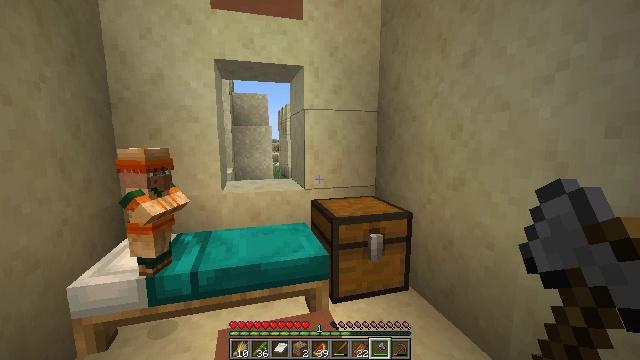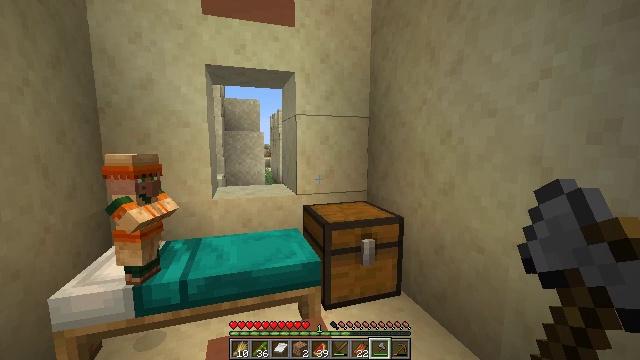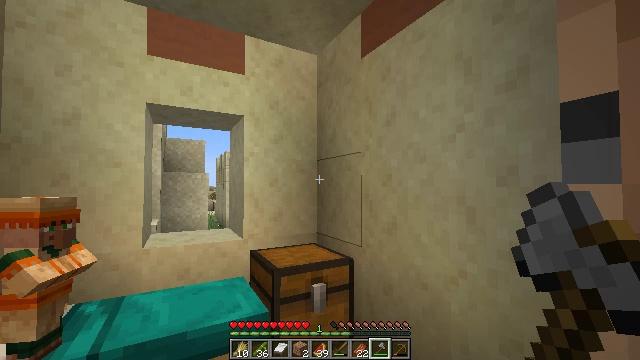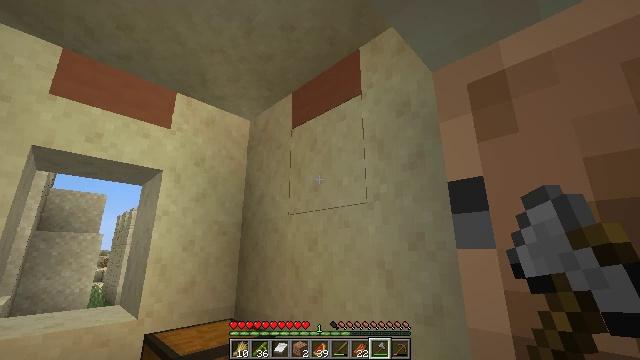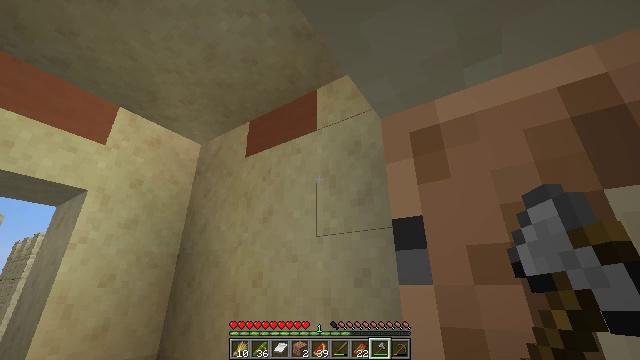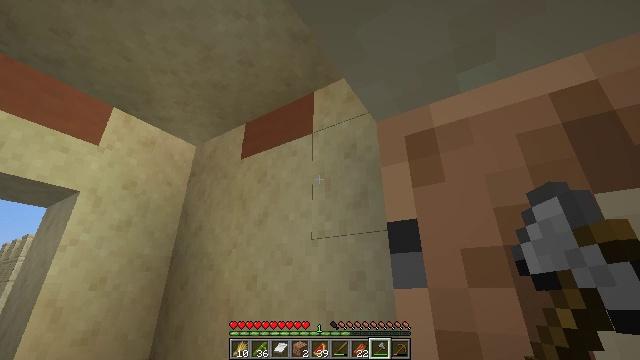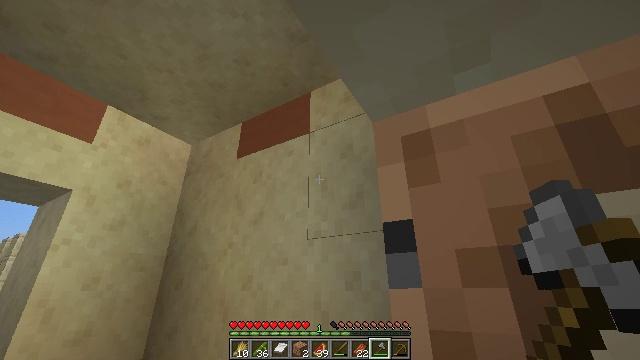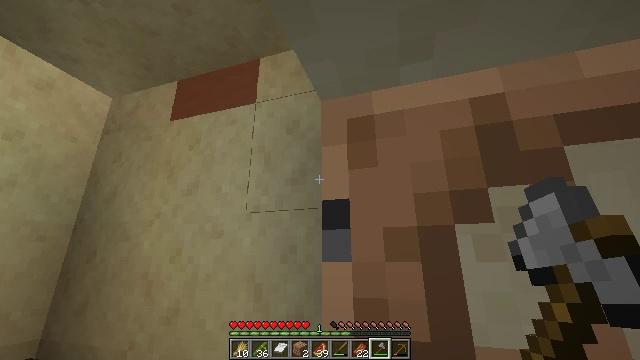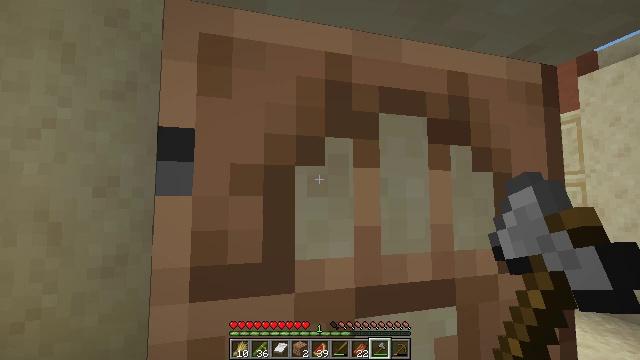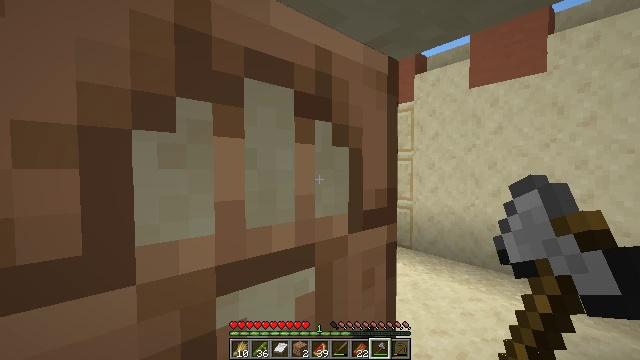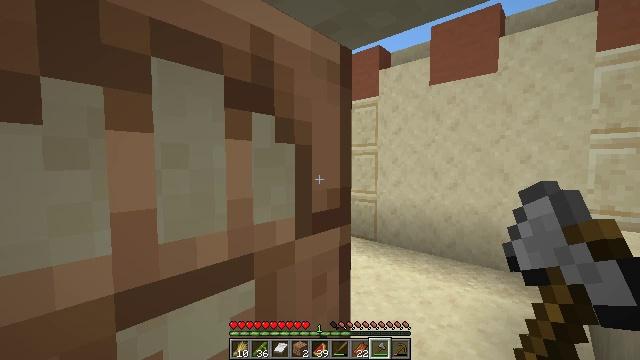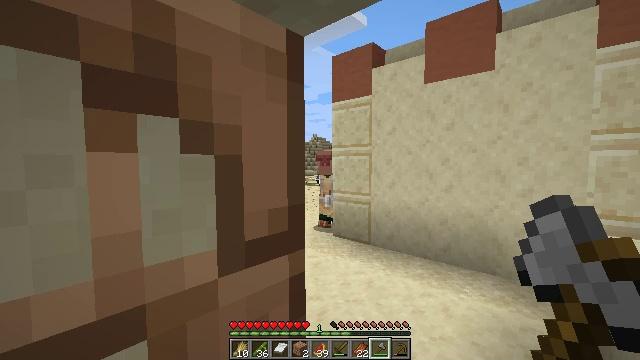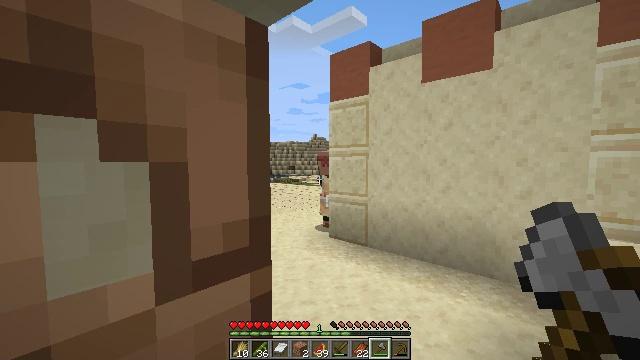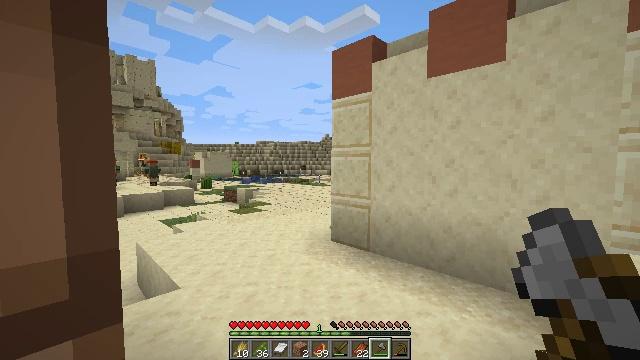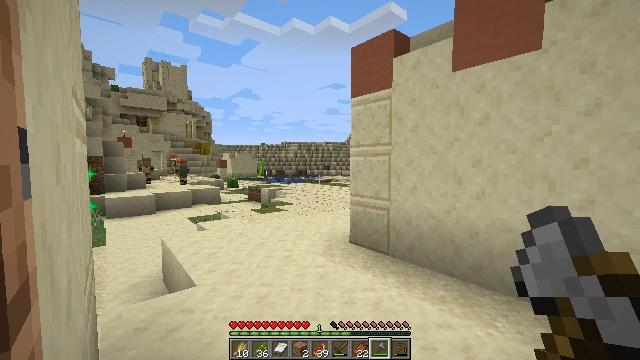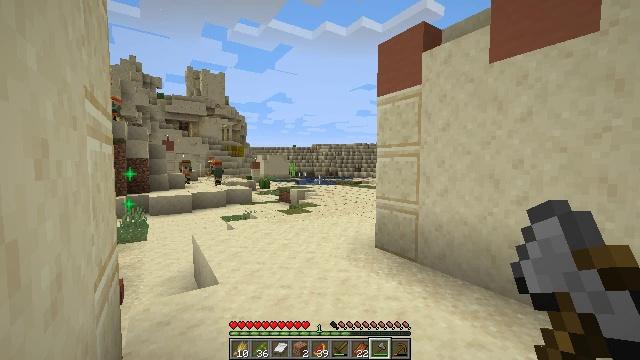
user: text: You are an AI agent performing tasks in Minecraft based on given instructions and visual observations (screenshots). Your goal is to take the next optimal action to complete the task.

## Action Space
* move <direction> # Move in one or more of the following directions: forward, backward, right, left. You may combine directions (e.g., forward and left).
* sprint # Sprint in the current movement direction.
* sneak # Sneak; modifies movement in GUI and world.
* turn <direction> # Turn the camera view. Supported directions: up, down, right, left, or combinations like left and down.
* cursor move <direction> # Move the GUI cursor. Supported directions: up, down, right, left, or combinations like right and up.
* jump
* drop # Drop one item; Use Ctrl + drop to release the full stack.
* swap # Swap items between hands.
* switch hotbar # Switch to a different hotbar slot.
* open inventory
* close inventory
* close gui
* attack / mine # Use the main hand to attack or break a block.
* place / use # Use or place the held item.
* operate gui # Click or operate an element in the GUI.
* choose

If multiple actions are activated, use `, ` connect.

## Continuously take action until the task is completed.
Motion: motion action
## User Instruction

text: Left-click to break the smooth sandstone slab.
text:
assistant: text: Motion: turn right and up
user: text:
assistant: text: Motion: turn right and up
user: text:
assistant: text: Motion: turn right and up
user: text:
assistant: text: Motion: turn right and up
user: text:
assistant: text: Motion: turn right
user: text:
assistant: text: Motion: no_op
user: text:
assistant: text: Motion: turn right and down
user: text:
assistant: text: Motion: turn right and down
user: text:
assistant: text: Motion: move forward and move right, turn right and down
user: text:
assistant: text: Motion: move forward and move right, turn right and down
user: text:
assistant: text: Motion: move forward and move right
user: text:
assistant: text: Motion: move forward and move right
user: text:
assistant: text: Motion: move forward and move right, turn left
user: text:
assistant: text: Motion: move forward and move right, turn left
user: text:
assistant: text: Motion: move forward and move right, turn left
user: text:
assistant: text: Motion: move forward and move right, turn left
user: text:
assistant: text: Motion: move forward and move right, turn left
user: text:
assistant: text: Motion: move forward and move right, turn left
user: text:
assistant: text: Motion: move forward and move right, turn left
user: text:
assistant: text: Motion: move forward and move right, turn left and up
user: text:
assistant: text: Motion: move forward and move right, sprint, turn left
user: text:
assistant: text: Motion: move forward and move right, sprint, turn left
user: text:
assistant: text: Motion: move forward and move right, sprint
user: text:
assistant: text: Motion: move forward and move right, sprint
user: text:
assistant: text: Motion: move forward and move right, turn left
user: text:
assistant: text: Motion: move forward, turn left
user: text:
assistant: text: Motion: move forward, turn left
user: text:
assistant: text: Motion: move forward
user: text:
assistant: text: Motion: move forward
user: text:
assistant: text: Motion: move forward, sprint